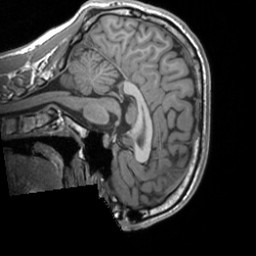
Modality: T1w
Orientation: sagittal
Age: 21
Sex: male
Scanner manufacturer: siemens
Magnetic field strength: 3 T
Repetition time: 1.9 s
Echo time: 0.00226 s